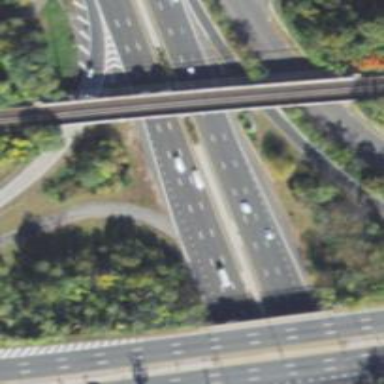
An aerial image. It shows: Asphalt motorway.